Interaction volume radius: 10 \u00c5
Interaction volume height: 20 \u00c5
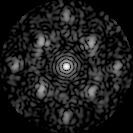
Disorder parameter: 0.5263